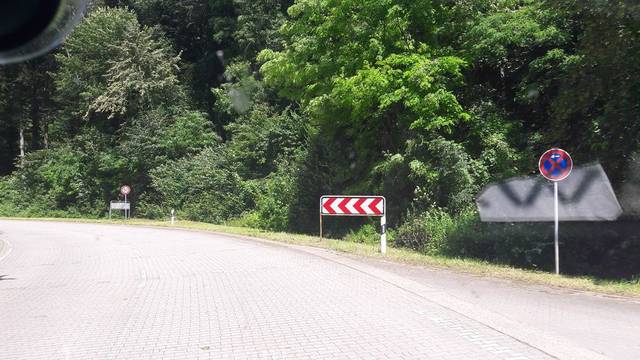
Region: Germany
Coordinates: 49.095, 8.588